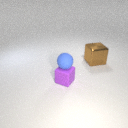
small purple rubber cube below small blue rubber sphere